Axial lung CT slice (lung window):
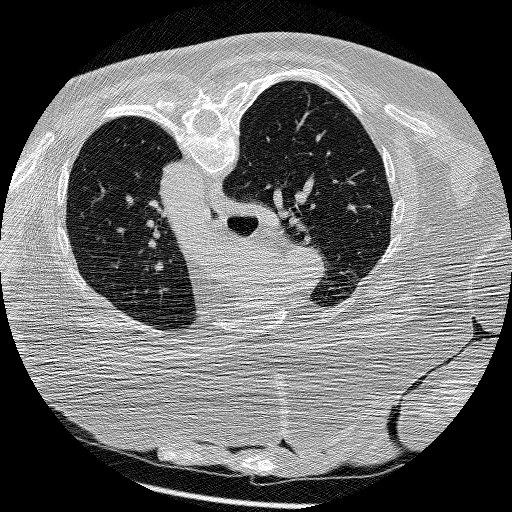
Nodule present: no